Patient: sex M, age 78
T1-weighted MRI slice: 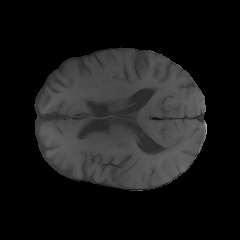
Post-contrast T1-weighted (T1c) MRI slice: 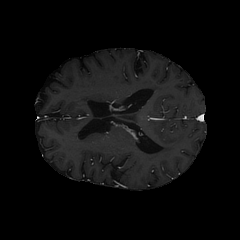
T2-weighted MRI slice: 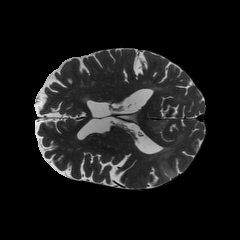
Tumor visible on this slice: yes
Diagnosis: Glioblastoma, IDH-wildtype
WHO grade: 4